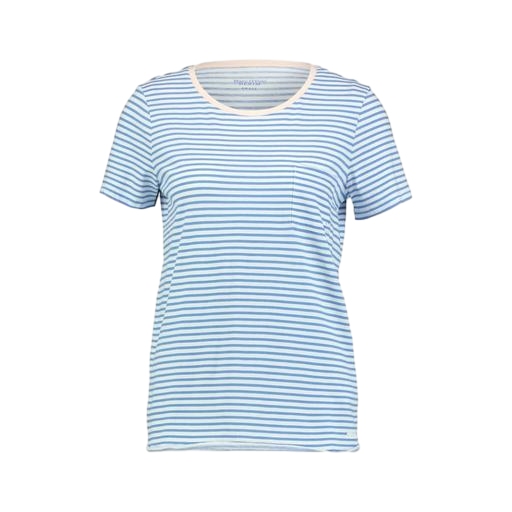
blue women's stripe true t-shirt, blue short-sleeved striped t-shirt, blue women's striped shirt, white background